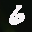
Label: 6